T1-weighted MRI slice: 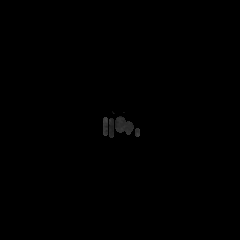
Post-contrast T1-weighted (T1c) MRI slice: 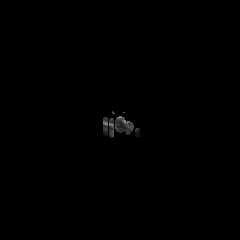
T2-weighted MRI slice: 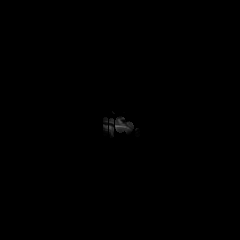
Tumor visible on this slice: no